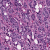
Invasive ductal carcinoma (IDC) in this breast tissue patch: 1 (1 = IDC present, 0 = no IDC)